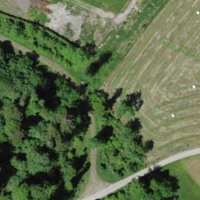
EUNIS habitat code: 55
Species observed at this site:
Juglans regia